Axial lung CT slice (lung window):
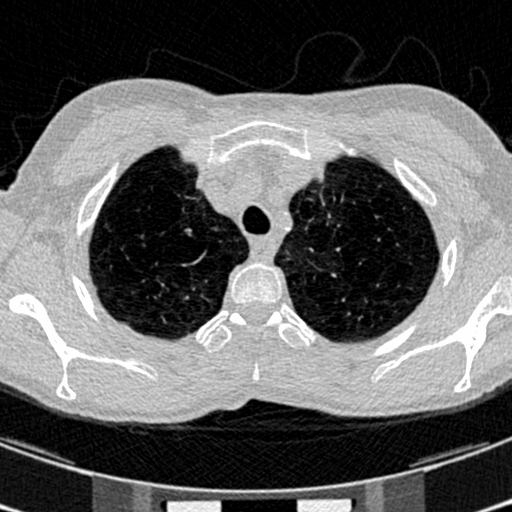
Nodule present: no